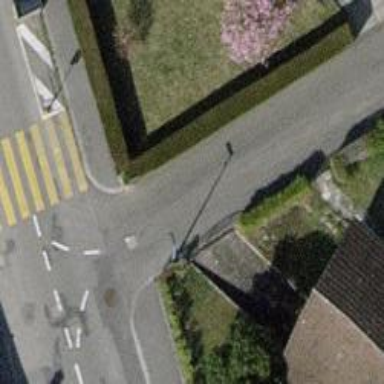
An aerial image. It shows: Residential road with asphalt surface and sidewalks.